Question: A simple dialog with three tabs: 'Tab_01', 'Tab_02' and 'Tab_03'.
Pressing 'What Tab?' button should print what tab is currently active.
How to achieve it? (example code posted below):

'''
from PyQt4 import QtGui, QtCore
import sys, os
class Dialog_01(QtGui.QMainWindow):
def __init__(self):
super(QtGui.QMainWindow,self).__init__()
mainWidget=QtGui.QWidget()
self.setCentralWidget(mainWidget)
mainLayout = QtGui.QVBoxLayout()
mainWidget.setLayout(mainLayout)
self.tabWidget = QtGui.QTabWidget()
mainLayout.addWidget(self.tabWidget)
self.tabWidget.connect(self.tabWidget, QtCore.SIGNAL("currentChanged(int)"), self.tabSelected)
myBoxLayout = QtGui.QVBoxLayout()
self.tabWidget.setLayout(myBoxLayout)
self.tabWidget.addTab(QtGui.QWidget(),'Tab_01')
self.tabWidget.addTab(QtGui.QWidget(),'Tab_02')
self.tabWidget.addTab(QtGui.QWidget(),'Tab_03')
ButtonBox = QtGui.QGroupBox()
ButtonsLayout = QtGui.QHBoxLayout()
ButtonBox.setLayout(ButtonsLayout)
Button_01 = QtGui.QPushButton("What Tab?")
ButtonsLayout.addWidget(Button_01)
Button_01.clicked.connect(self.whatTab)
mainLayout.addWidget(ButtonBox)
def tabSelected(self, arg=None):
print '
tabSelected():', arg
def whatTab(self):
print '
current Tab:', '?'
if __name__ == '__main__':
app = QtGui.QApplication(sys.argv)
dialog_1 = Dialog_01()
dialog_1.show()
dialog_1.resize(480,320)
sys.exit(app.exec_())
'''
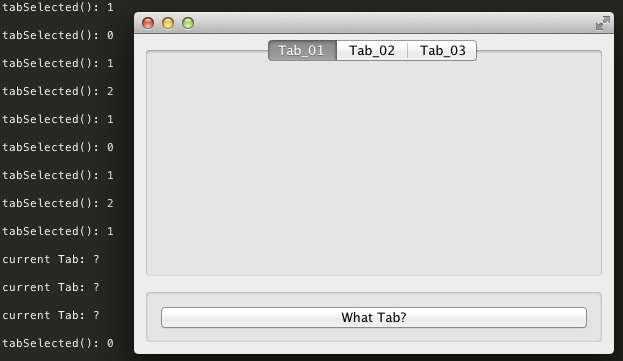
Answer: As you can see <URL> QTabWidget has methods 'currentIndex' and 'currentWidget'.